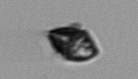
Label: Kryptoperidinium_triquetrum